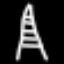
Label: The Eiffel Tower